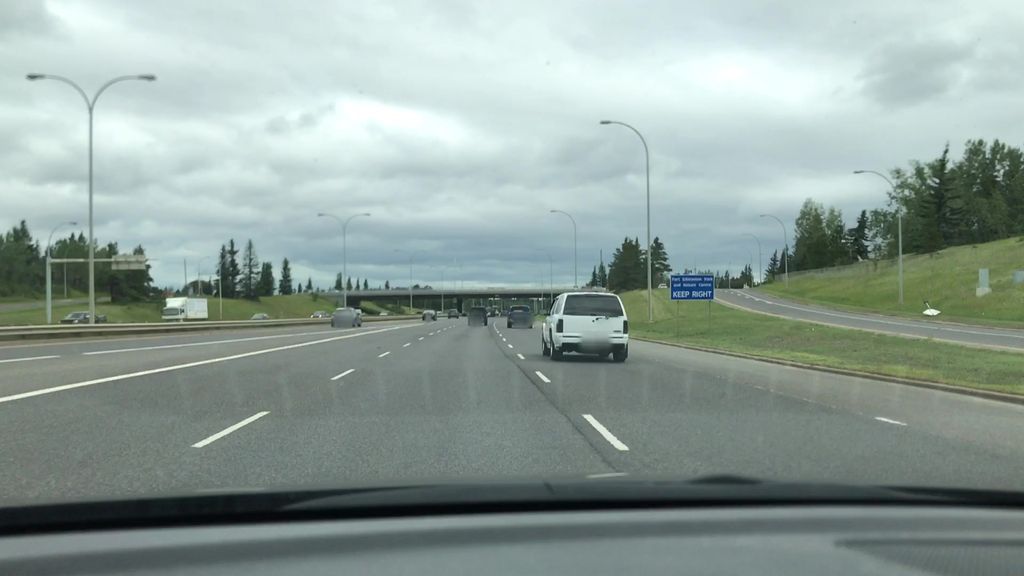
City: edmonton